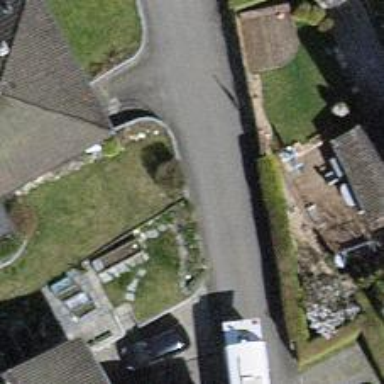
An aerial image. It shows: Residential road.